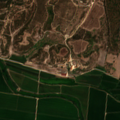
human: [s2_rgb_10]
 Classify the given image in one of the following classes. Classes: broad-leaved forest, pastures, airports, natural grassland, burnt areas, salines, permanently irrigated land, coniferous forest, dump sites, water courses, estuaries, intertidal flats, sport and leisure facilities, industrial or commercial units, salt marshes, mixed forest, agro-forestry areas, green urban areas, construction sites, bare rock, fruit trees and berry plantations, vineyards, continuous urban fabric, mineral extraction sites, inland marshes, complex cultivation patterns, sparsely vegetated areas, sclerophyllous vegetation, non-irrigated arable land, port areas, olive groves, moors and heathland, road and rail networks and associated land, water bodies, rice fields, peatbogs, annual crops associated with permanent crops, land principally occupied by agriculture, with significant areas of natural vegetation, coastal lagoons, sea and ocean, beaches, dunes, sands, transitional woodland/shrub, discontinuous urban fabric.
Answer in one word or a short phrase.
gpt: rice fields, mixed forest, transitional woodland/shrub